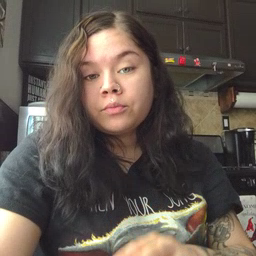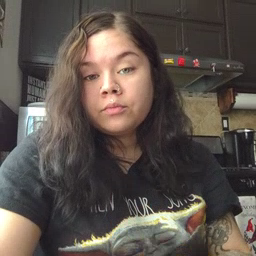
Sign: chair